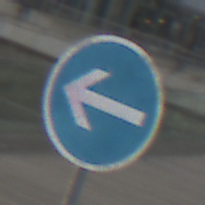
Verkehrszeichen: VorgeschriebeneFahrtrichtungHierLinks
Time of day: SunriseSunset
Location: Outdoor (Urban)
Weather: PartlyCloudy
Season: NotSpecified
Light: Natural